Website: lowes
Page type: order-returns
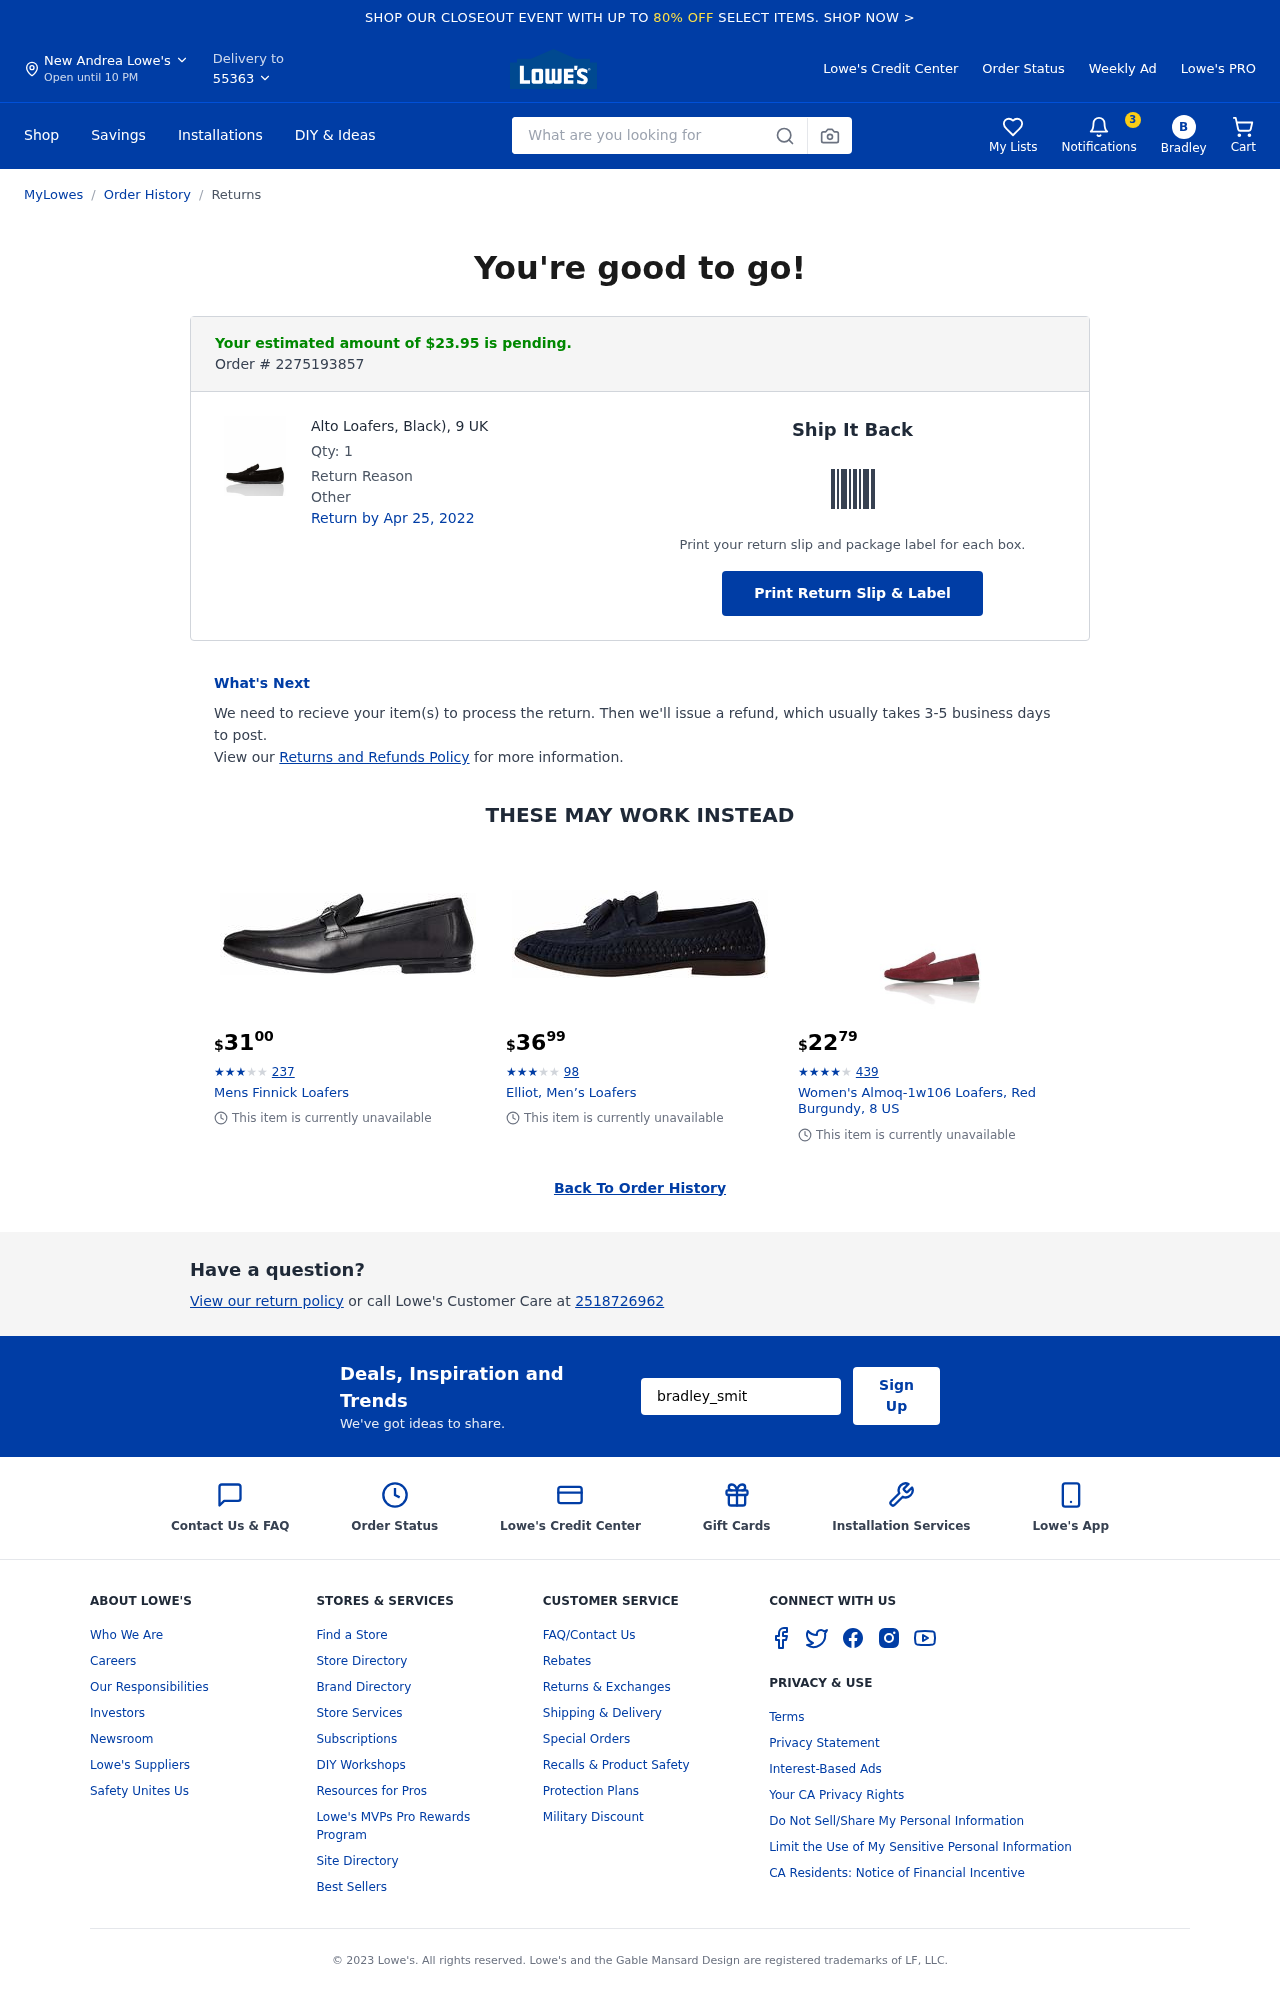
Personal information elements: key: PII_CITY
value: New Andrea
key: PII_EMAIL
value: bradley_smith@hotmail.com
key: PII_FIRSTNAME
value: Bradley
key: PII_PHONE
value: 2518726962
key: PII_POSTCODE
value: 55363
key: PII_FIRSTNAME_INITIAL
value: B
Product elements: key: PRODUCT1_NAME
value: Alto Loafers, Black), 9 UK
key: PRODUCT1_QUANTITY
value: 1
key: PRODUCT2_NAME
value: Mens Finnick Loafers
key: PRODUCT2_NUM_RATINGS
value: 237
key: PRODUCT2_PRICE
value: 31
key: PRODUCT2_RATING
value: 3.7
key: PRODUCT3_NAME
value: Elliot, Men’s Loafers
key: PRODUCT3_NUM_RATINGS
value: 98
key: PRODUCT3_PRICE
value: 36.99
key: PRODUCT3_RATING
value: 3.8
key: PRODUCT4_NAME
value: Women's Almoq-1w106 Loafers, Red Burgundy, 8 US
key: PRODUCT4_NUM_RATINGS
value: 439
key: PRODUCT4_PRICE
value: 22.79
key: PRODUCT4_RATING
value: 4.9
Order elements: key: ORDER_NUM_ITEMS
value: Cart
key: ORDER_TOTAL
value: Your estimated amount of $23.95 is pending.
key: ORDER_ID
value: Order # 2275193857
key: ORDER_RETURN_BY_DATE
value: Return by Apr 25, 2022
Search elements: key: HEADER_SEARCH
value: What are you looking for
Other elements: key: NOTIFICATION_COUNT
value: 3